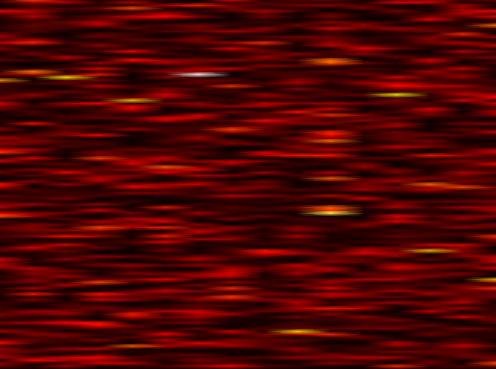
Label: OFDM